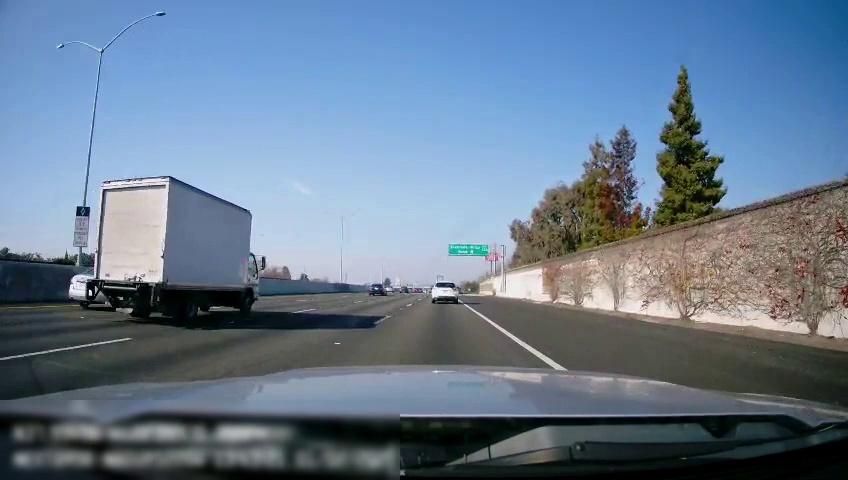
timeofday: Day
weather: Sunny
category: Drivable Space
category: Vehicles | SUV
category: Vehicles | Car
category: Vehicles | Car
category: Vehicles | Truck
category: Lanes | Current Lane
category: Lanes | Alternate Lane
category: Lanes | Alternate Lane
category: Lanes | Alternate Lane
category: Lanes | Current Lane
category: Traffic | Signs
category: Traffic | Signs